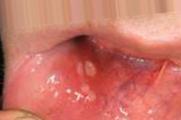
Condition: Mouth Ulcer